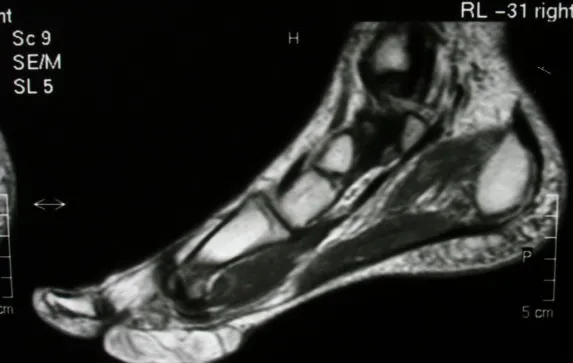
The sagittal T1-weighted image. A lobulated, encapsulated, fatty mass with multiple hypointense nodules and septa in the subcutaneous layer of the forefoot, underneath the plantar aponeurosis.
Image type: radiology (mri)